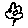
Label: flower